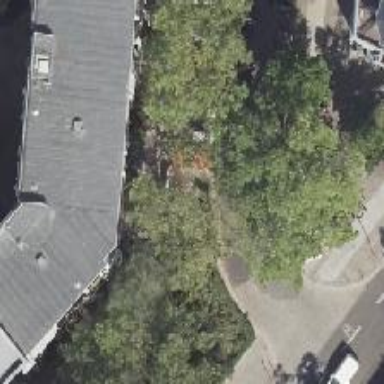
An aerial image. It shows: Deciduous broadleaved tree.